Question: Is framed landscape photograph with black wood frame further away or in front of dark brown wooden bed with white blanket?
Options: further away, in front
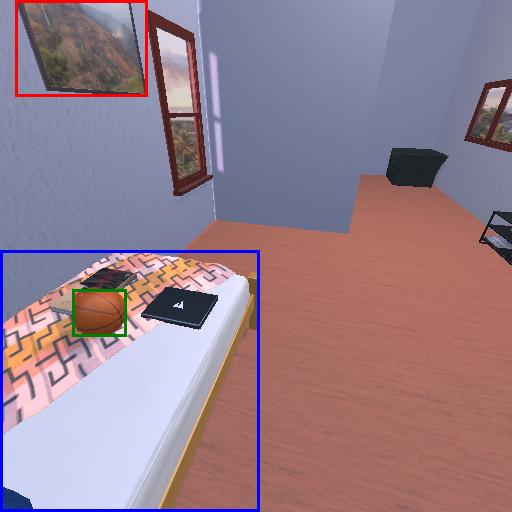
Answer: further away